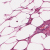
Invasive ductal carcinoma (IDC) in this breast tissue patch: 0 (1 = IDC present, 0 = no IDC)